Question:
'''
from bs4 import BeautifulSoup
import urllib2
from lxml.html import fromstring
import re
import csv
import pandas as pd
wiki = "http://en.wikipedia.org/wiki/List_of_Test_cricket_records"
header = {'User-Agent': 'Mozilla/5.0'} #Needed to prevent 403 error on Wikipedia
req = urllib2.Request(wiki,headers=header)
page = urllib2.urlopen(req)
soup = BeautifulSoup(page)
try:
table = soup.find_all('table')[1]
except AttributeError as e:
print 'No tables found, exiting'
try:
rows = table.find_all('tr')
except AttributeError as e:
print 'No table rows found, exiting'
try:
first = table.find_all('tr')[0]
except AttributeError as e:
print 'No table row found, exiting'
try:
allRows = table.find_all('tr')[1:]
except AttributeError as e:
print 'No table row found, exiting'
results = []
firstRow = first.find_all('td')
results.append([header.get_text() for header in firstRow])
for row in allRows:
table_headers = row.find_all('th')
table_data = row.find_all('td')
if table_headers :
results.append([headers.get_text() for headers in table_headers])
if table_data :
results.append([data.get_text() for data in table_data])
df = pd.DataFrame(data = results)
df
'''
---
Desired output:
'''
Margin Teams Venue Season
Innings and 579 runs | England (903-7 d) beat Australia (201 & 123) | The Oval, London | 1938
Innings and 360 runs | Australia (652-7 d) beat South Africa (159 & ..| New Wanderers Stadium, Johannesburg | 2001-02
Innings and 336 runs | West Indies (614-5 d) beat India (124 & 154) | Eden Gardens, Kolkata | 1958-59
Innings and 332 runs | Australia (645) beat England (141 & 172) | Brisbane Cricket Ground | 1946-47
Innings and 324 runs | Pakistan (643) beat New Zealand (73 & 246) | Gaddafi Stadium, Lahore | 2002
'''
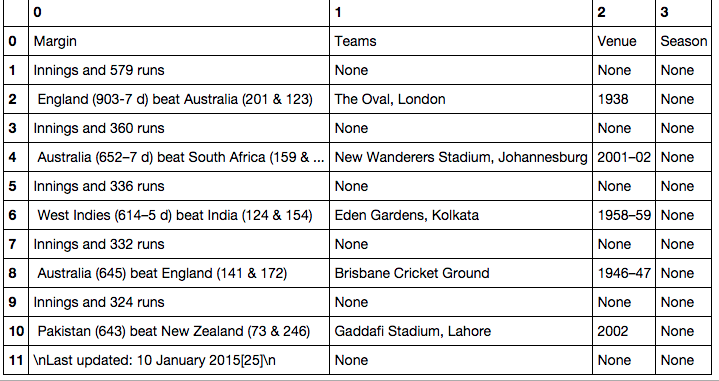
Answer: You need to collect both 'th' and 'td' tags:
'''
for row in allRows:
results.append([data.get_text() for data in row.find_all(['th', 'td'])])
'''
And, don't forget to omit the last row, it has only 'Last updated: ...' text inside:
'''
allRows = table.find_all('tr')[1:-1]
'''
Additionally, if you want to have column names in your dataframe matching table headers on a page, you need to specify 'columns' keyword argument while creating a dataframe:
'''
headers = [header.get_text() for header in first.find_all('td')]
results = [[data.get_text() for data in row.find_all(['th', 'td'])] for row in allRows]
df = pd.DataFrame(data=results, columns=headers)
print(df)
'''
Produces:
'''
Margin Teams 0 Innings and 579 runs England (903-7 d) beat Australia (201 & 123)
1 Innings and 360 runs Australia (652-7 d) beat South Africa (159 & ...
2 Innings and 336 runs West Indies (614-5 d) beat India (124 & 154)
3 Innings and 332 runs Australia (645) beat England (141 & 172)
4 Innings and 324 runs Pakistan (643) beat New Zealand (73 & 246)
Venue Season
0 The Oval, London 1938
1 New Wanderers Stadium, Johannesburg 2001-02
2 Eden Gardens, Kolkata 1958-59
3 Brisbane Cricket Ground 1946-47
4 Gaddafi Stadium, Lahore 2002
'''